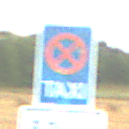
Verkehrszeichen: Taxenstand
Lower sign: FahrzeugeVerbaleAngabe2
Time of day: SunriseSunset
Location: Outdoor (RoadRail)
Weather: PartlyCloudy
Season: NotSpecified
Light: Natural